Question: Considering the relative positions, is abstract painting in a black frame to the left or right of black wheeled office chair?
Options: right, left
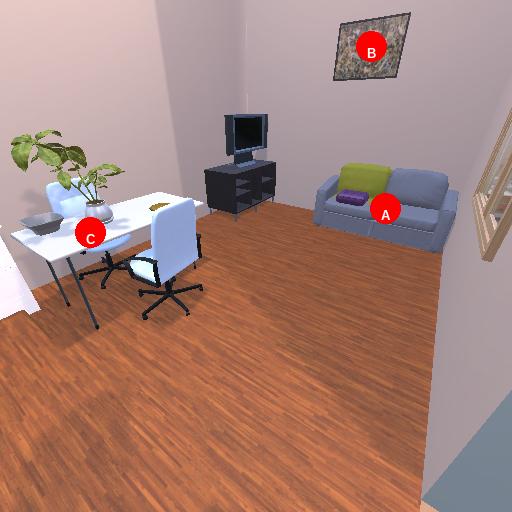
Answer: right